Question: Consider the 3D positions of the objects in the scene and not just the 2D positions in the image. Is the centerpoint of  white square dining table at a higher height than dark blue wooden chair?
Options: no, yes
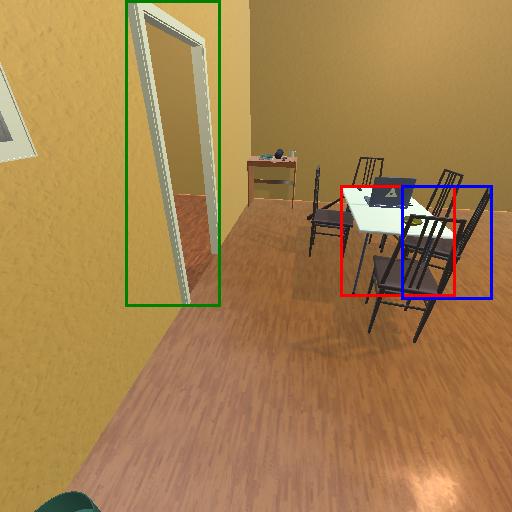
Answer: no